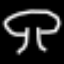
Label: mushroom